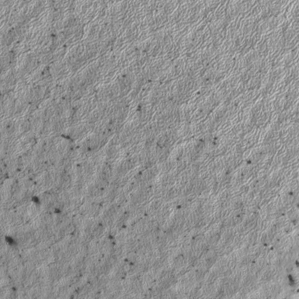
Label: frost